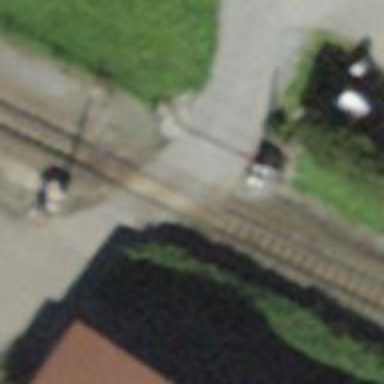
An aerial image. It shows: Level crossing along the railway.